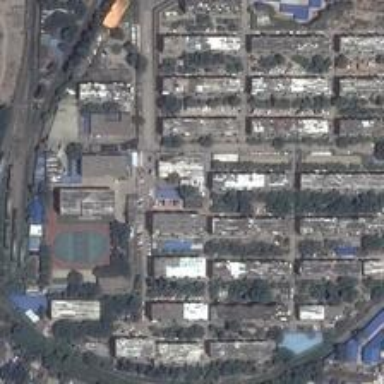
A block with neatly-arranged buildings and playground is encircled by a round-shaped greenbelt .